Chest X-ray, PA view. Patient: 41 years old, sex M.
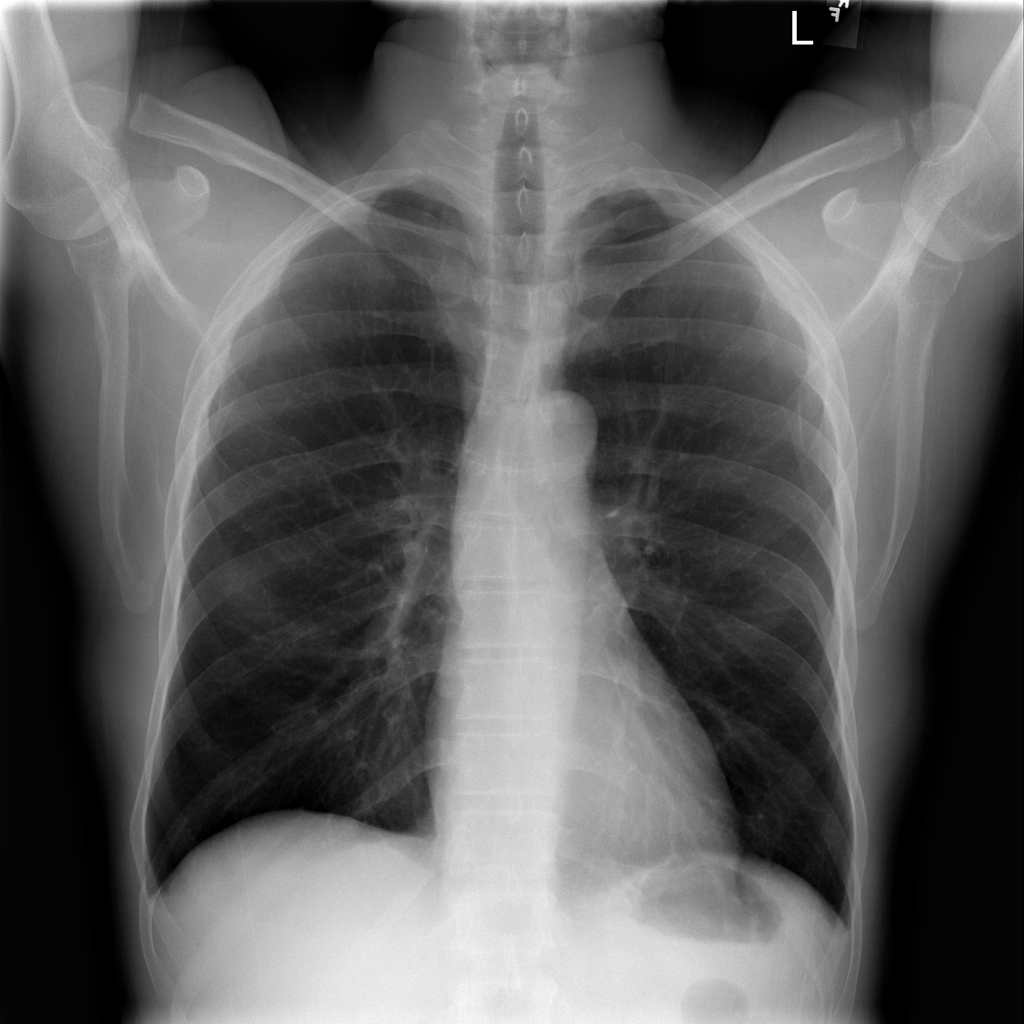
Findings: No Finding